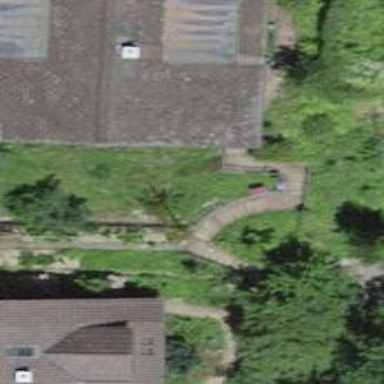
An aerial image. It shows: Retaining wall.